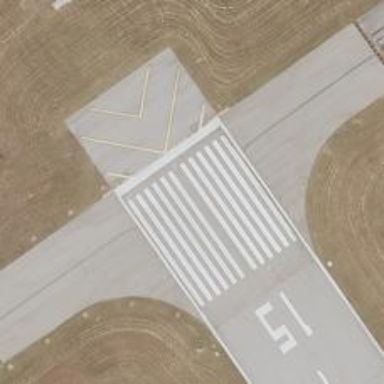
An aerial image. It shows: Asphalt taxiway in the airport.